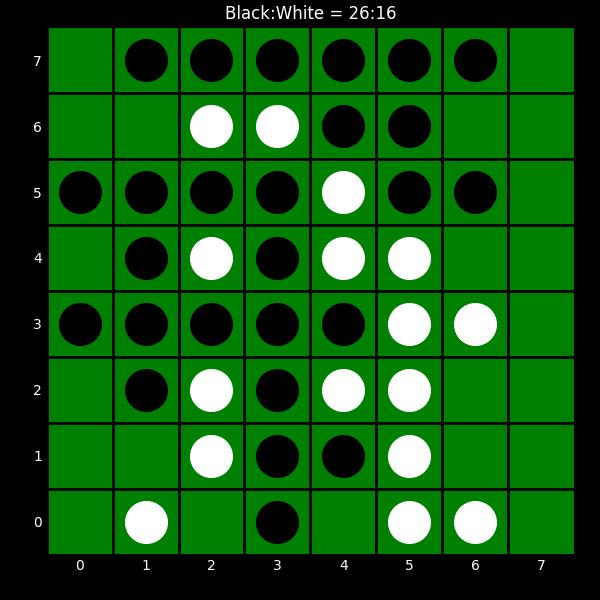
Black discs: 26
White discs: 16